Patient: sex M, age 46
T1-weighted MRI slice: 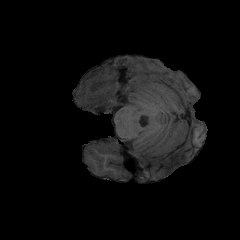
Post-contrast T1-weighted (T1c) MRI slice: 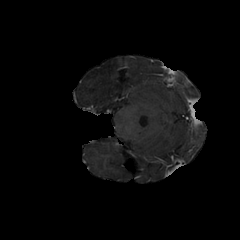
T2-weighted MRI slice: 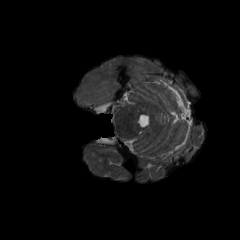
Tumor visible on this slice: yes
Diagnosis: Glioblastoma, IDH-wildtype
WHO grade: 4